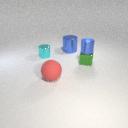
small green metal cube behind large red rubber sphere